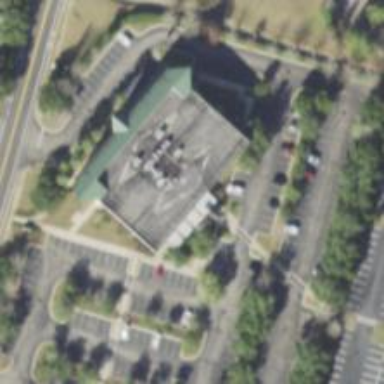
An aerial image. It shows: Commercial building.